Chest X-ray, PA view. Patient: 38 years old, sex M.
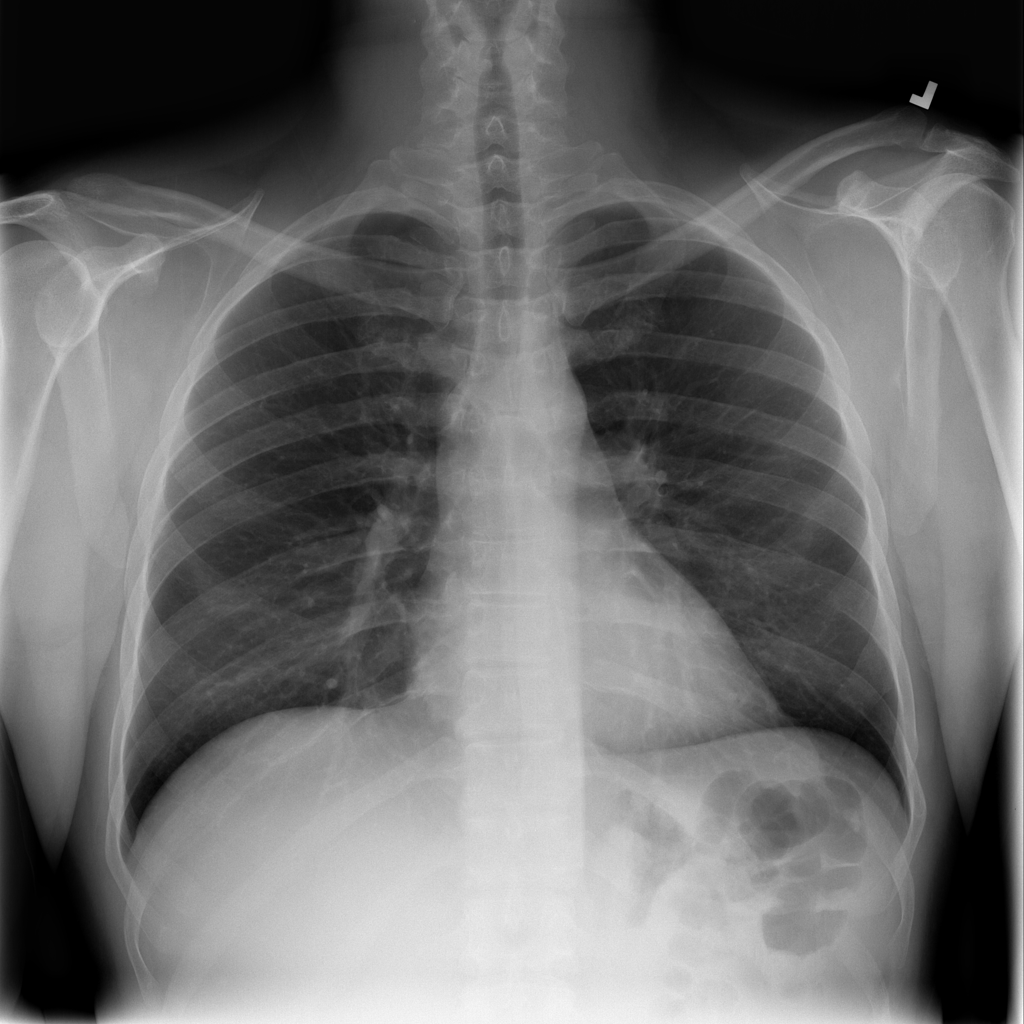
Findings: No Finding